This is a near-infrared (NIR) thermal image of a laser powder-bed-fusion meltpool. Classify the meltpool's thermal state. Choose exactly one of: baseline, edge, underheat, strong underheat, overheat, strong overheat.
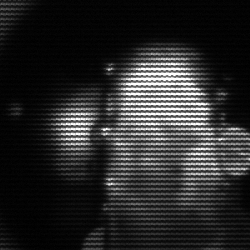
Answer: strong underheat